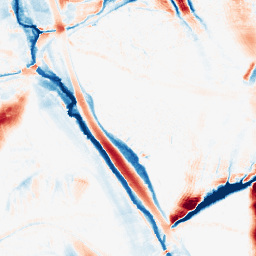
Category: morphological
Decomposition family: morphological_ellipse
Decomposition parameters: operation: average
width: 20
height: 50
Upsampling method: bicubic
Upsampling parameters: scale: 4
Upsampling scale: 4